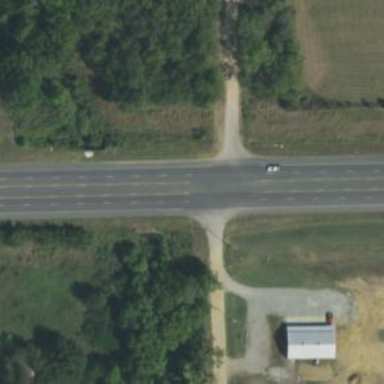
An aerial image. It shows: Road with stop sign.